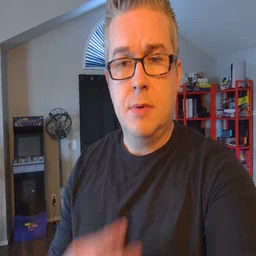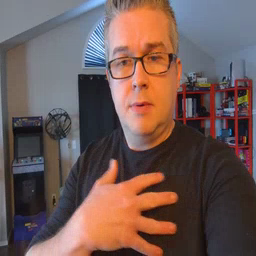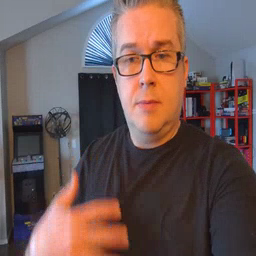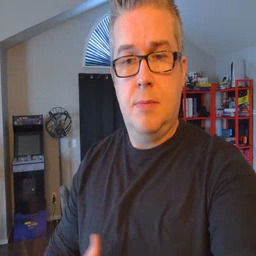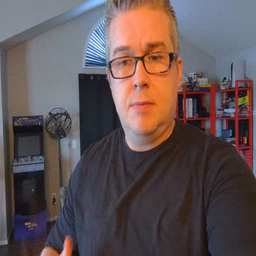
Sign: zebra